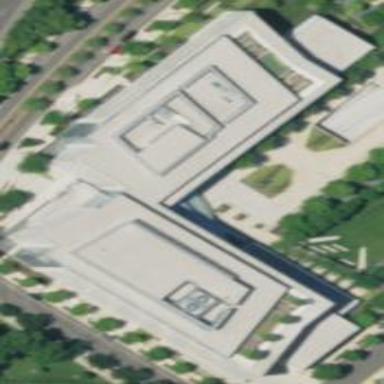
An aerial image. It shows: Office building with flat roof made of tar paper.